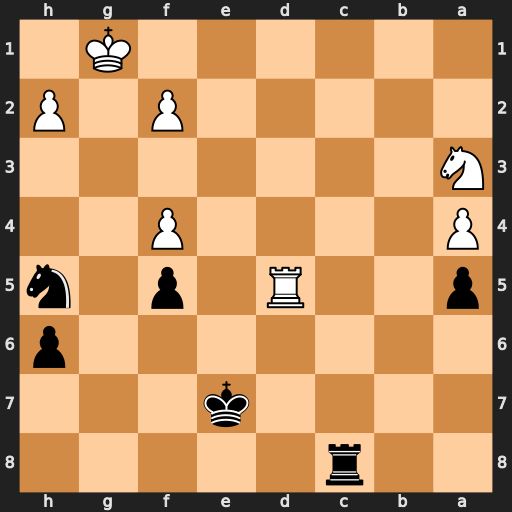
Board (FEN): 2r5/4k3/7p/p2R1p1n/P4P2/N7/5P1P/6K1
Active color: b
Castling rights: -
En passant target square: -
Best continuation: Rc1+ Kg2 Nxf4+ Kg3 Nxd5